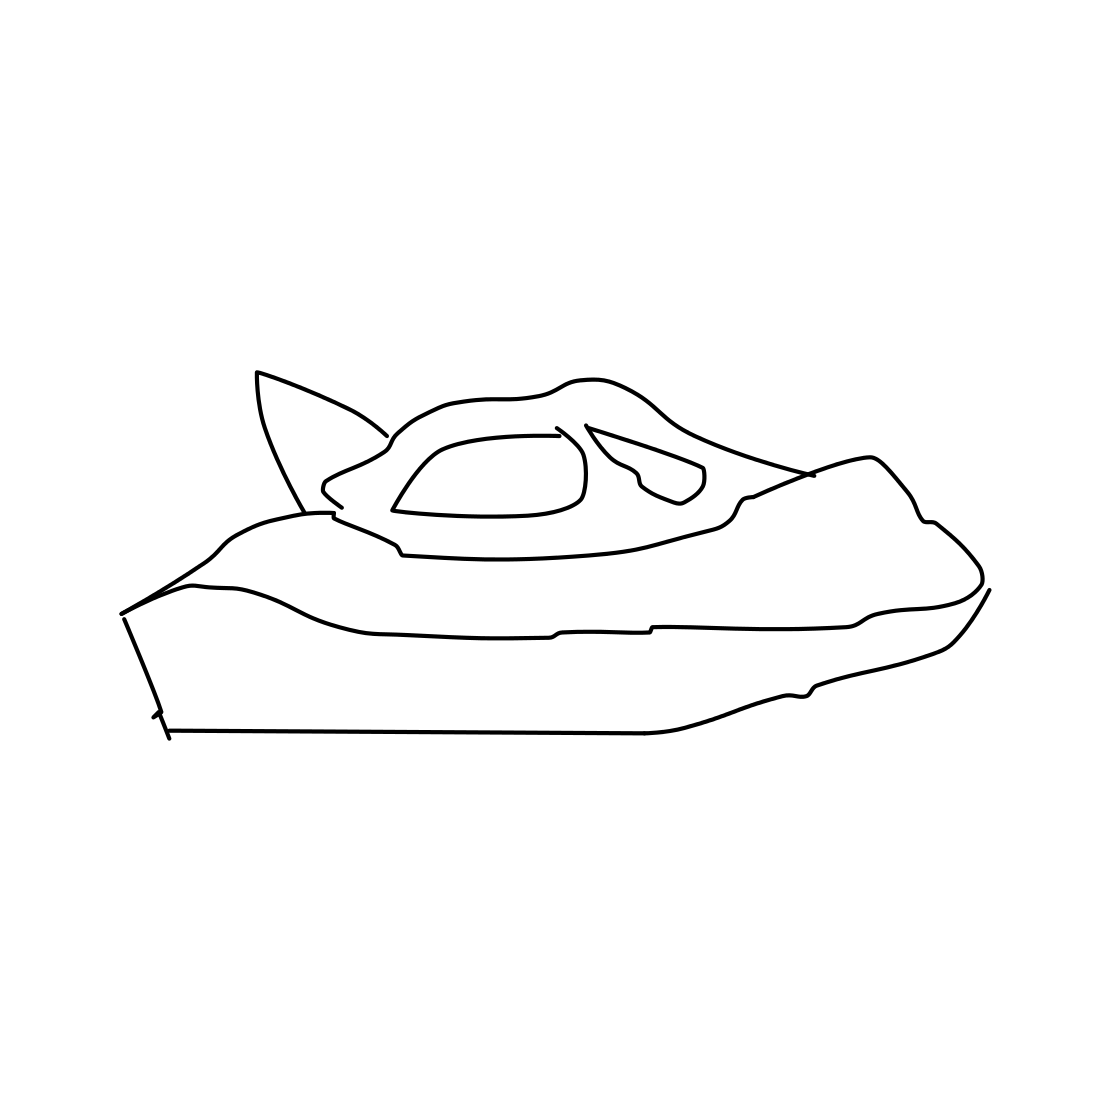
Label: speed-boat